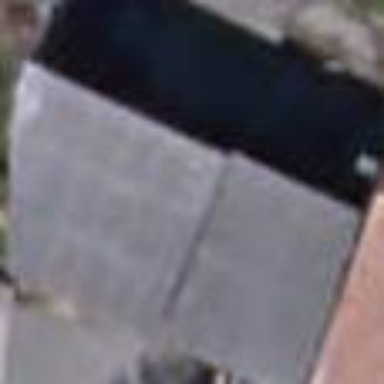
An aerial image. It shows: Shed building.